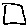
Label: square